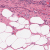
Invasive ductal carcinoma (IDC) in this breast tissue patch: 0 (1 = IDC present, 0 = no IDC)